Question: will like to know if there is any tutorial to teach me how to create a popup view in iphone.
i need to create a tableview, on tap on the cell, it will pop up a view with more information
which looks like this

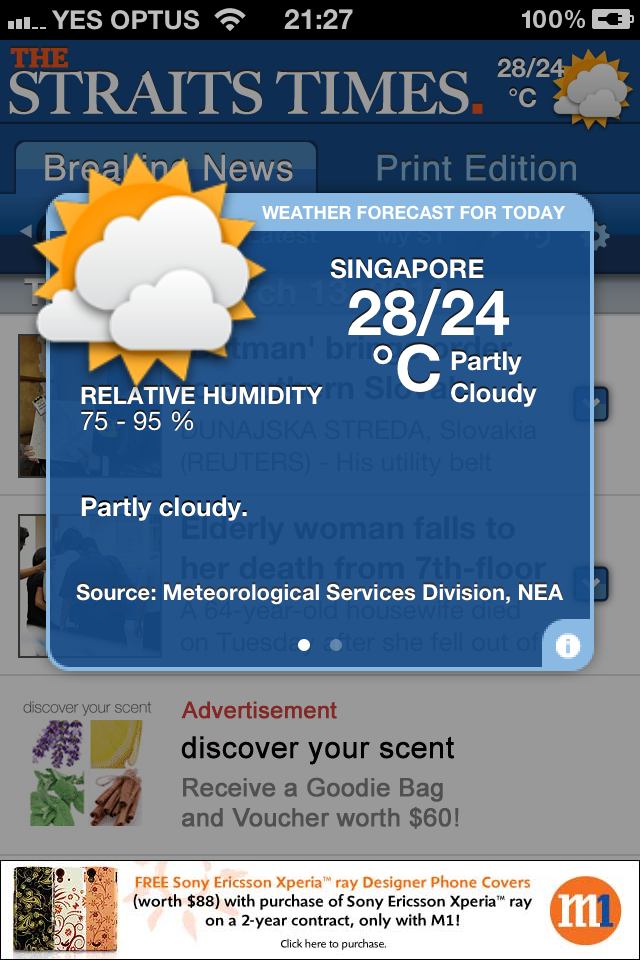
Answer: The call you're looking for is:
'''
[myTableController.view addSubview:popupView];
'''
Create the popupView and load it first, of course!